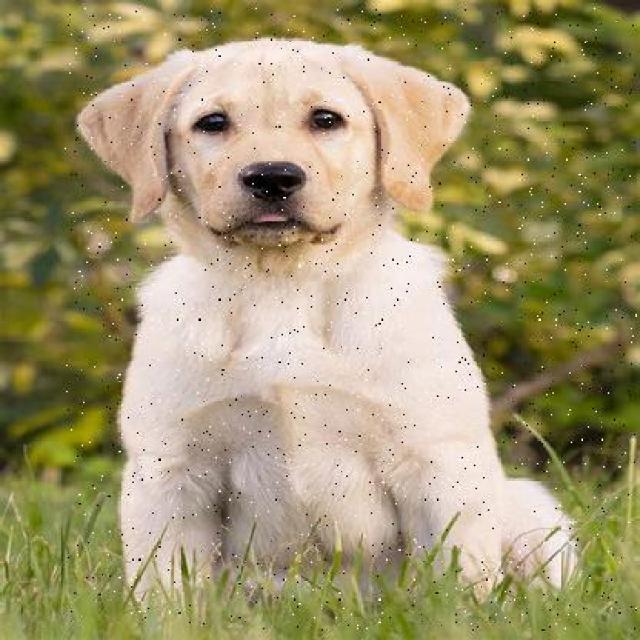
Healthy canine skin — no visible lesions, inflammation, or abnormalities. The skin and coat appear normal.